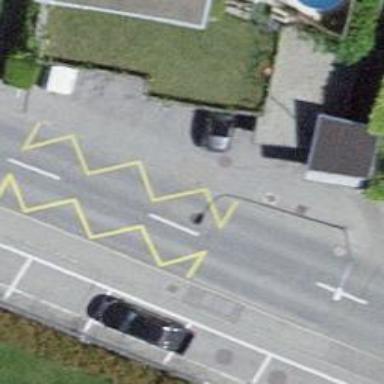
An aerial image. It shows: Bus stop with platform for public transport.